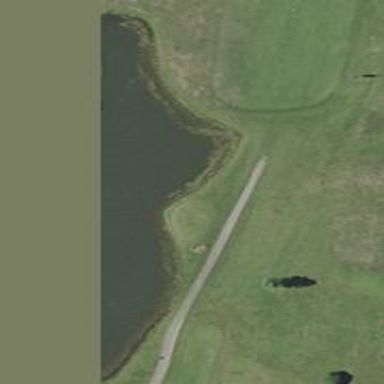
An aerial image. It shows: Water hazard on golf course.